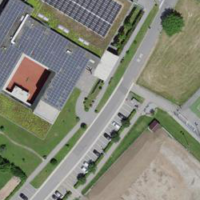
EUNIS habitat code: 55
Species observed at this site:
Juglans regia